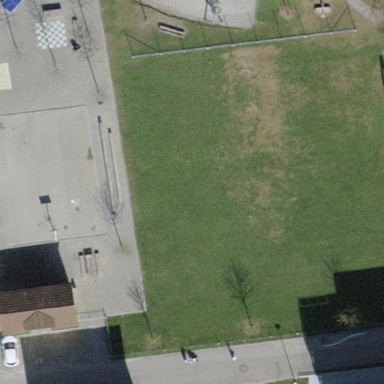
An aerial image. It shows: Playground enclosed by chain-link fence.